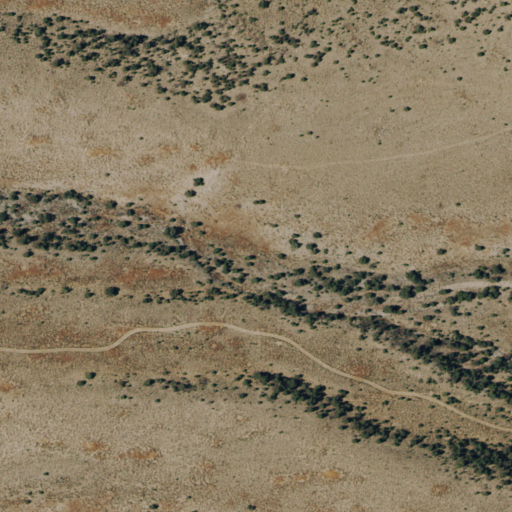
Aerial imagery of valley in Nevada named Cottonwood Canyon containing shrub and evergreen forest